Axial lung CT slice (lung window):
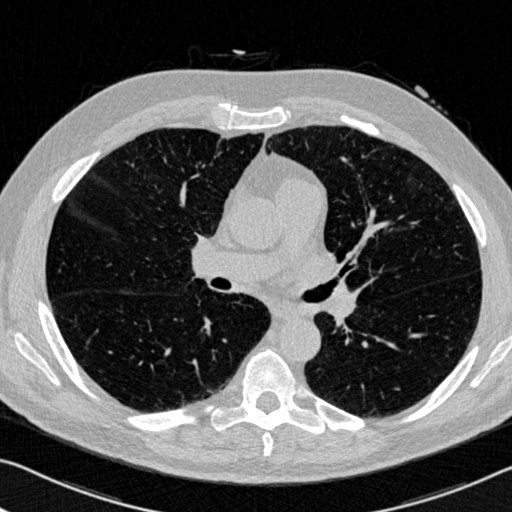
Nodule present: no